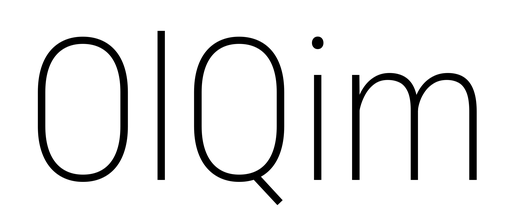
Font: Roboto_Condensed_ExtraLight